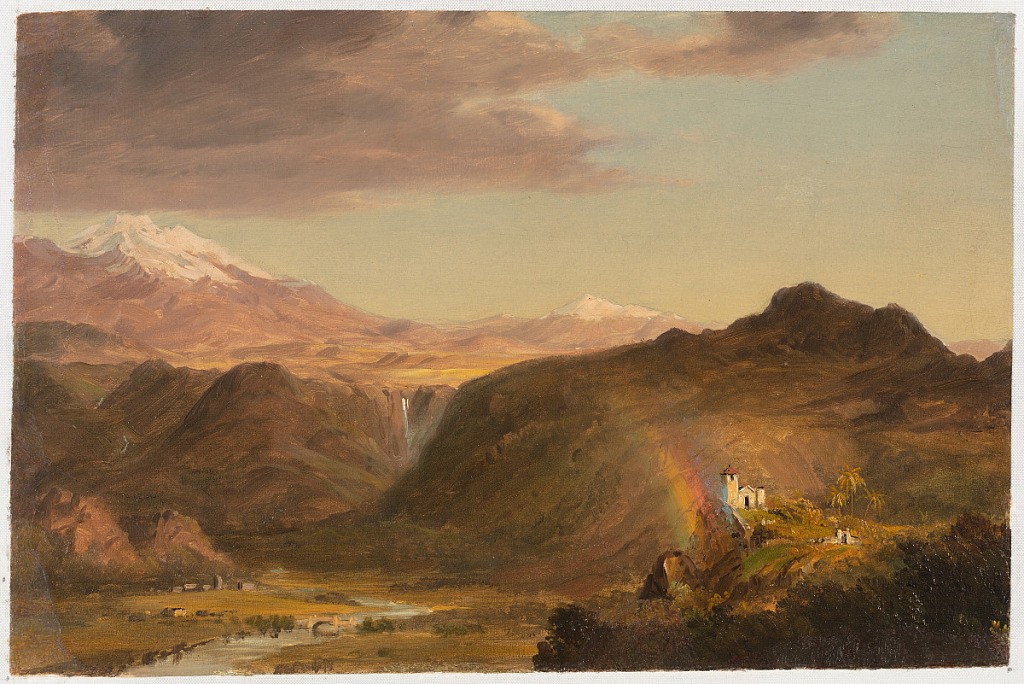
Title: South American Landscape
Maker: Frederic Edwin Church, American, 1826–1900
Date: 1853 - 1854
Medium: Oil and graphite on paperboard
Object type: Drawing
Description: Landscape study showing an imagined view of a South American landscape with two towering, snow-capped peaks--Chimborazo at left and Cotopaxi in the distance at center, which are shown in much closer proximity than they are in actuality. In the foreground at right, a church is perched atop a rocky promontory from which the base of a vibrant rainbow springs. The church overlooks a river valley in the foreground at left that includes a bridge and a group of buildings. This lush plain extends to the middle distance, which it is bounded by a steep rise that leads to a rocky mountaintop at right. At center, a waterfall visibly cascades down this abrupt mountainside, leading to the river in the foreground. The mountains Chimborazo and Cotopaxi are visible in the background across an elevated plain, also known as a "páramo." Above, a dark cloud bank at left hangs in an otherwise open and blue sky.